Question: The code below gives me the image even further below.
'''
flowRates=[2,5,10,20,50]
flowRateTol=0.2
#sets the limits for the plot
xRange=(0,700)
yRange=(0,70)
ax=axes()
ax.set_xlabel('Time (s)')
#ax.set_ylabel('Reaction Force (lbf)')
ax.legend(loc=0)
#set up the second axis
ax.twinx()
ax.set_ylabel('10s Average Flow Rate')
ax.set_xlim(xRange)
ax.set_ylim(yRange)
#shade the acceptable tolerance bands
for flowRate in flowRates:
rectX=[0,xRange[1],xRange[1],0]
rectY=[ flowRate*(1-flowRateTol),
flowRate*(1-flowRateTol),
flowRate*(1+flowRateTol),
flowRate*(1+flowRateTol)]
ax.fill(rectX,rectY,'b', alpha=0.2, edgecolor='r')
'''

However what I'd like to do in my next iPython cell is to actually plot data on the graph. The code I'm using to do so (unsuccessfully is) just has a call to 'ax.plot()', but I can't get a graph to show up with my data.
Any thoughts? My goal is to have a worflow (that I will present) that goes something like this:
1. Look how I import my data!
2. This is how I set up my graph! (show the base plot)
3. This is how I plot all my data! (show the base plot with the data)
4. This is how I filter my data! (do some fancy filtering)
5. This is what the filtered data looks like! (show new data on same base plot)
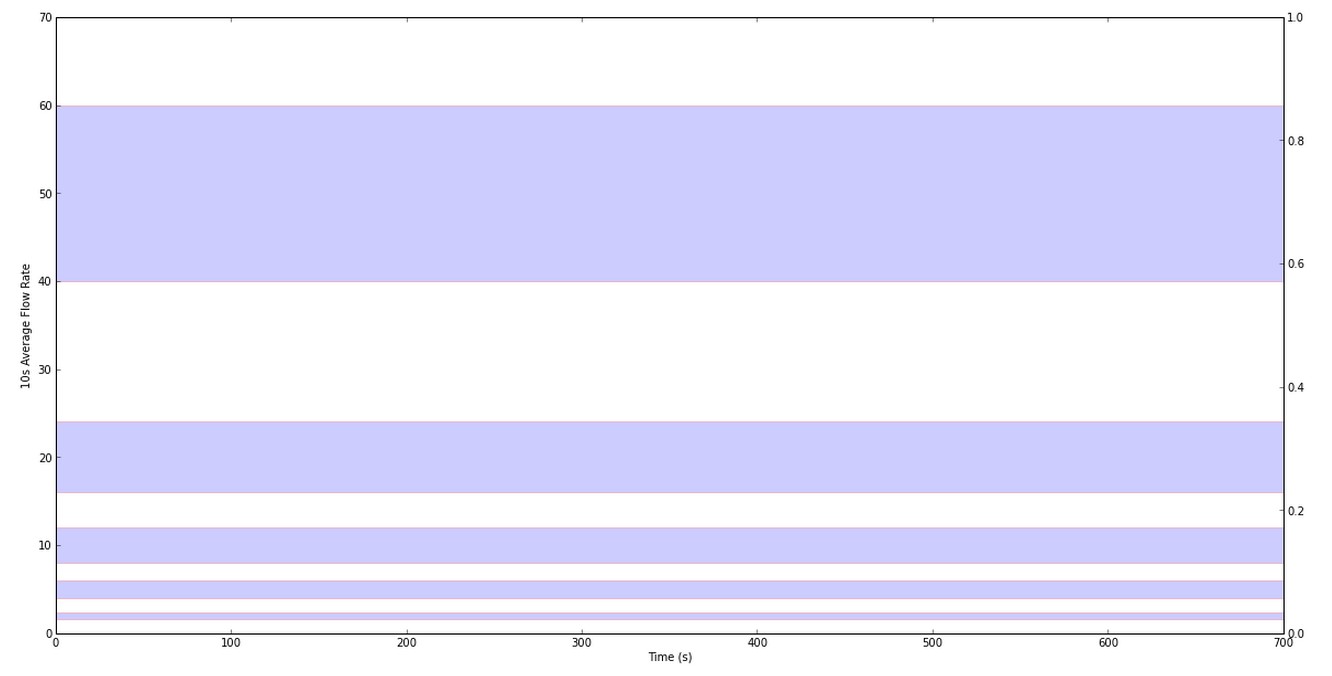
Answer: I would suggest packaging different ideas into functions. E.g
1. This is how I import data: def Import_Data(file_name,...): # Stuff to import data return data
2. This is how I plot my data: def Plot(data..)
Plotting just the base plot seems like a special case that you may do once, but if you really want to be able to show this, and minimise the amount of repeated code just allow 'data=None' to ignore errors and not plot anything.
The great thing about splitting code up like this is that it is easy to make changes to just one function, provided then just worry about inputs and outputs. For instance to filter you can either add a filter paramateter to the 'plot' function, or create new filtered data that is plotted in the same way!